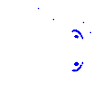
Particle: electron